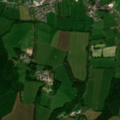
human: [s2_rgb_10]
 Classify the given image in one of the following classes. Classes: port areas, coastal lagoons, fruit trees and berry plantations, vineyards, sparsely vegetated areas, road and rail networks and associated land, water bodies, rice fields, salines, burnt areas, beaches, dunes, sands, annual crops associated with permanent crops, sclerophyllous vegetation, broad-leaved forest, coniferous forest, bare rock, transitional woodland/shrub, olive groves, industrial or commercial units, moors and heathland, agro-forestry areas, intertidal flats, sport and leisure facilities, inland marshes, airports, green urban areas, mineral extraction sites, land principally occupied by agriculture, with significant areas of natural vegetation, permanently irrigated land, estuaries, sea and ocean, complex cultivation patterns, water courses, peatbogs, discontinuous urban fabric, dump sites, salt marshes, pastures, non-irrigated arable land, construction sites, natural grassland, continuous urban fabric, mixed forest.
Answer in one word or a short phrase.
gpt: discontinuous urban fabric, pastures, coniferous forest